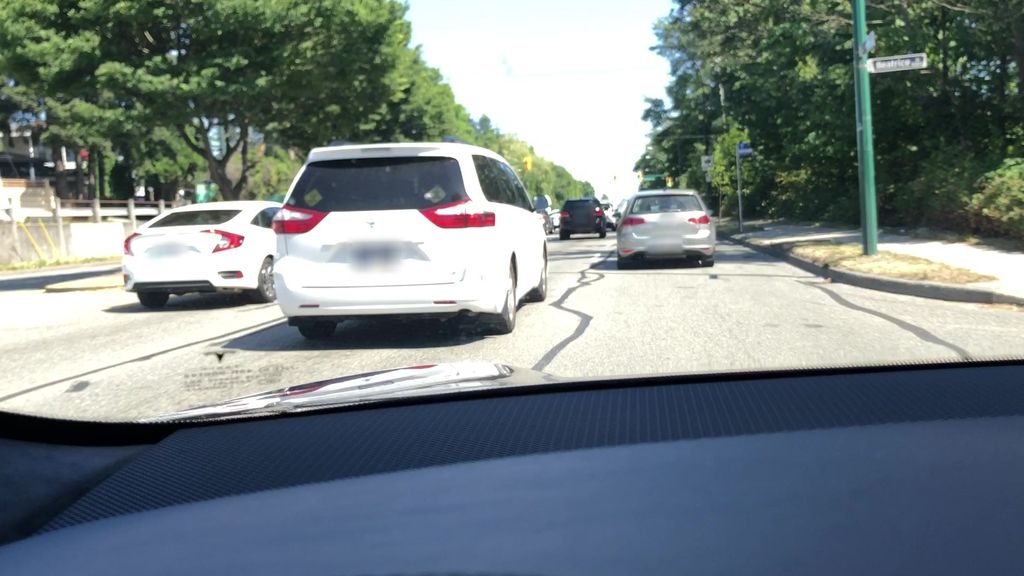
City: vancouver